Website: crate-barrel
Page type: billing-address
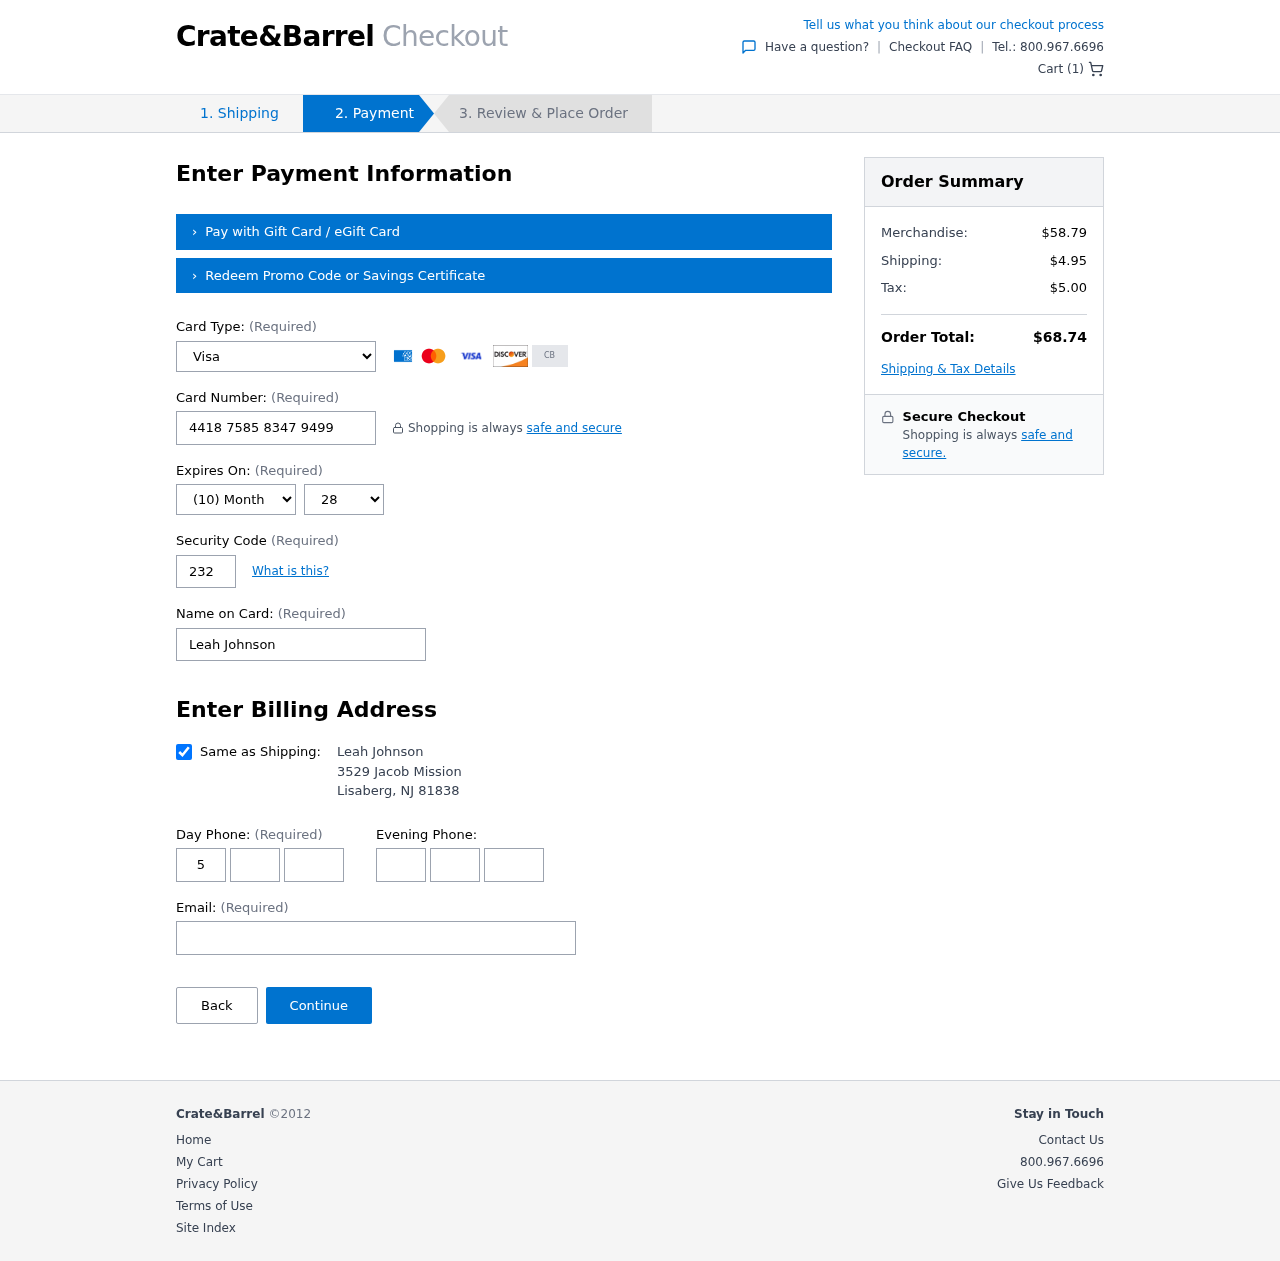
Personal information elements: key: PII_CARD_CVV
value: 232
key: PII_CARD_EXPIRY_MONTH
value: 10
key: PII_CARD_EXPIRY_YEAR
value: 28
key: PII_CARD_NUMBER
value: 4418 7585 8347 9499
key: PII_CARD_TYPE
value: Visa
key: PII_CITY
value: Lisaberg
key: PII_EMAIL
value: leah.johnson@yahoo.com
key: PII_FULLNAME
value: Leah Johnson
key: PII_PHONE_AREA
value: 518
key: PII_PHONE_PREFIX
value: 513
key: PII_PHONE_SUFFIX
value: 6649
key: PII_POSTCODE
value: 81838
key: PII_STATE_ABBR
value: NJ
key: PII_STREET
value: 3529 Jacob Mission
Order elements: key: ORDER_NUM_ITEMS
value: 1
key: ORDER_SUBTOTAL
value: $58.79
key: ORDER_SHIPPING_COST
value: $4.95
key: ORDER_TAX
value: $5.00
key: ORDER_TOTAL
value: $68.74